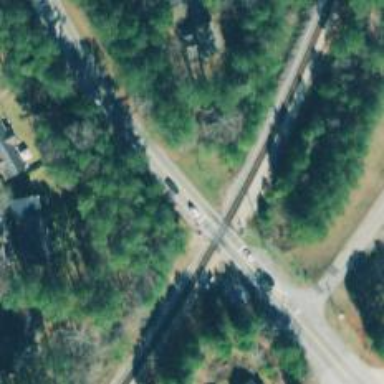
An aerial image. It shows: Level crossing with lights at railway intersection.